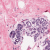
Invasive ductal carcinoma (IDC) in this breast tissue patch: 0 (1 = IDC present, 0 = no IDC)